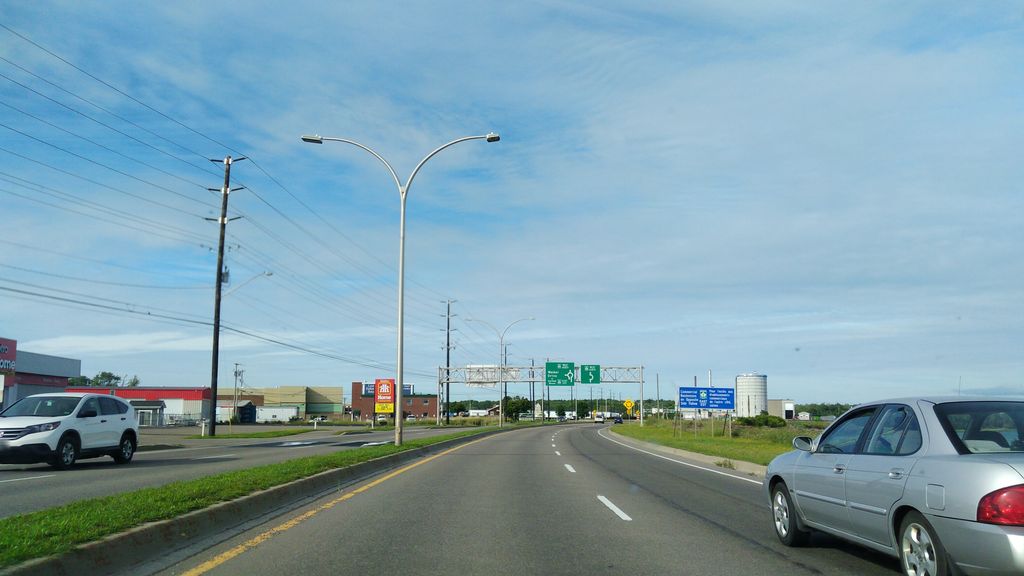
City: charlottetown